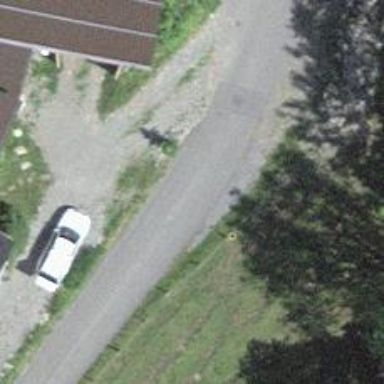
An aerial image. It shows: Unclassified road with paved surface.